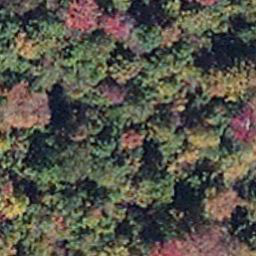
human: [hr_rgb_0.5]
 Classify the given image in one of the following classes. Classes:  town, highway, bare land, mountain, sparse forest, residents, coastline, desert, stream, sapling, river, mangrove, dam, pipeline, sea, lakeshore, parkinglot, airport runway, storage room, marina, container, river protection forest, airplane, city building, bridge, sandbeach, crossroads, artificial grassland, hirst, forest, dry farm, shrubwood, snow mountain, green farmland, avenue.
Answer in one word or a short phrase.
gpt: mangrove